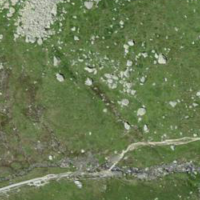
EUNIS habitat code: 26
Species observed at this site:
Kalmia procumbens
Eupeodes luniger
Eristalis tenax